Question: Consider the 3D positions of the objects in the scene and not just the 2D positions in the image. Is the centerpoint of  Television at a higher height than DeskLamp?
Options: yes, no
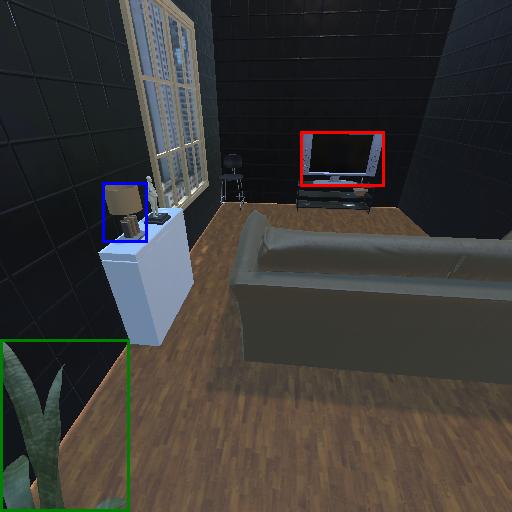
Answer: yes